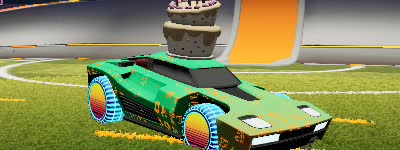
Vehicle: breakout